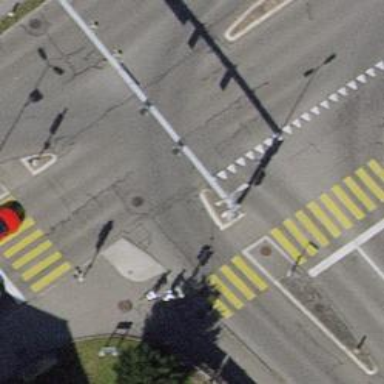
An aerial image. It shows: Road with traffic signals.